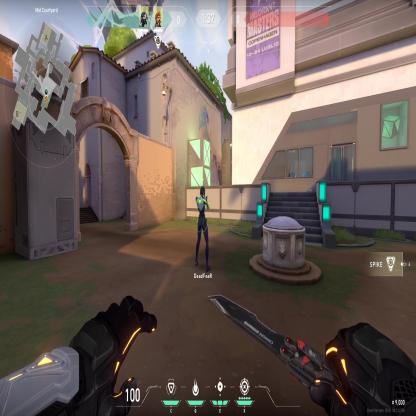
Label: teammate